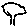
Label: tree